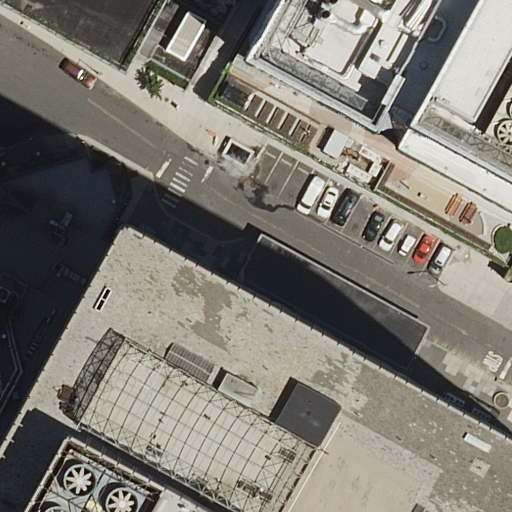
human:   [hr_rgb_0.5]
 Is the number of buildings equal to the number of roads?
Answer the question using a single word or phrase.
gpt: no

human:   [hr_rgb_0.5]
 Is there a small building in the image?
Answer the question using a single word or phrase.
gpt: yes

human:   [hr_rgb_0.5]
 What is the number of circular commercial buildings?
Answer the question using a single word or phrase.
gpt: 0

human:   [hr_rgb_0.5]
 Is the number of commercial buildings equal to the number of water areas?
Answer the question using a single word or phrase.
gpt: yes

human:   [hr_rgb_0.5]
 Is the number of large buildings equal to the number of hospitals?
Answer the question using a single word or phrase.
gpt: no

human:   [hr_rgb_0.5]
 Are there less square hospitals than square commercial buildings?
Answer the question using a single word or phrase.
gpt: no

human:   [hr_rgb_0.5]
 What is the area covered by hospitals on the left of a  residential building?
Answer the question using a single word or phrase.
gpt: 2744m2

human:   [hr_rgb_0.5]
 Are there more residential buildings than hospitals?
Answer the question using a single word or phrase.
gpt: yes

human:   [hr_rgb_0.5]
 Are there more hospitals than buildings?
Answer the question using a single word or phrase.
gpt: no

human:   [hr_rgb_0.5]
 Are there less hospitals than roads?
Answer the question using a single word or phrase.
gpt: yes

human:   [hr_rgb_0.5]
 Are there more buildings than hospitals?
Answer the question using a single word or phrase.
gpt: yes

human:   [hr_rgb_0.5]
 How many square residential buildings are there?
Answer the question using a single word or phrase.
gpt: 0

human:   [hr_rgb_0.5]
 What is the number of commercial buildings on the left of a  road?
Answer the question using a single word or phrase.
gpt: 0

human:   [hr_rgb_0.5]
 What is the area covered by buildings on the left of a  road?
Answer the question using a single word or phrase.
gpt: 1767m2

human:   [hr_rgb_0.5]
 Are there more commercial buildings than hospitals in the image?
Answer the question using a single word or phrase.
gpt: no

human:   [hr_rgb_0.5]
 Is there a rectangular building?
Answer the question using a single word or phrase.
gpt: yes

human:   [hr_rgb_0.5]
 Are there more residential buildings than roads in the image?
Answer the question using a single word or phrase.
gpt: no

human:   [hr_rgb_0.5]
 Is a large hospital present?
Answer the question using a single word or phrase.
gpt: yes

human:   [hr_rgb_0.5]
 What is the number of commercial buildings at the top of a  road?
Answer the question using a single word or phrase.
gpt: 0

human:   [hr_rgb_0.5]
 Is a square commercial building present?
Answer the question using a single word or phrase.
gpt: no

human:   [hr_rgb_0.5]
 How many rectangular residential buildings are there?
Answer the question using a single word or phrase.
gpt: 2

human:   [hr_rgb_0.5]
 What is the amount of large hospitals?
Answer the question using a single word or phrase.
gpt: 1

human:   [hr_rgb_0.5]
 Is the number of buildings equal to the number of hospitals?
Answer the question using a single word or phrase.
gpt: no

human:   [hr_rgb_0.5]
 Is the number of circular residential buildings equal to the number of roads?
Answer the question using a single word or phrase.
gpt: no

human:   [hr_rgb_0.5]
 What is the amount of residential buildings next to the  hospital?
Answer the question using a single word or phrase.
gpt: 2

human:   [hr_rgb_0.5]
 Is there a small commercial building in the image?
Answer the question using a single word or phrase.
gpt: no

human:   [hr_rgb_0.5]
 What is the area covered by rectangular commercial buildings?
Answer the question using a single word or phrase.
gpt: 0m2

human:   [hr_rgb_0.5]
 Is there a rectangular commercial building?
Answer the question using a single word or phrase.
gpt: no

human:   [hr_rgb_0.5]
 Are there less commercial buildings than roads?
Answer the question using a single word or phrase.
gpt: yes

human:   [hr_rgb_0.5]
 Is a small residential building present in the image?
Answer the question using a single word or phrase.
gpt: yes

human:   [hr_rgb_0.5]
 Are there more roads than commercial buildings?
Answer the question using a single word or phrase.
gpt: yes

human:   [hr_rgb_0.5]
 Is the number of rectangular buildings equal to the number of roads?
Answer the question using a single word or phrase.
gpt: no

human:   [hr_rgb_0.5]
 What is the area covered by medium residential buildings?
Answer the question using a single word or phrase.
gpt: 0m2

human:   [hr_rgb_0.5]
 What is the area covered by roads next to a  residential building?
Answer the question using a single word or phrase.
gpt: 0m2

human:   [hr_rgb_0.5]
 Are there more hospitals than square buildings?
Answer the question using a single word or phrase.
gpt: yes

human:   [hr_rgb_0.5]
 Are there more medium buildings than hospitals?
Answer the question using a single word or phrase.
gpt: no